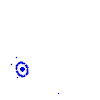
Particle: electron